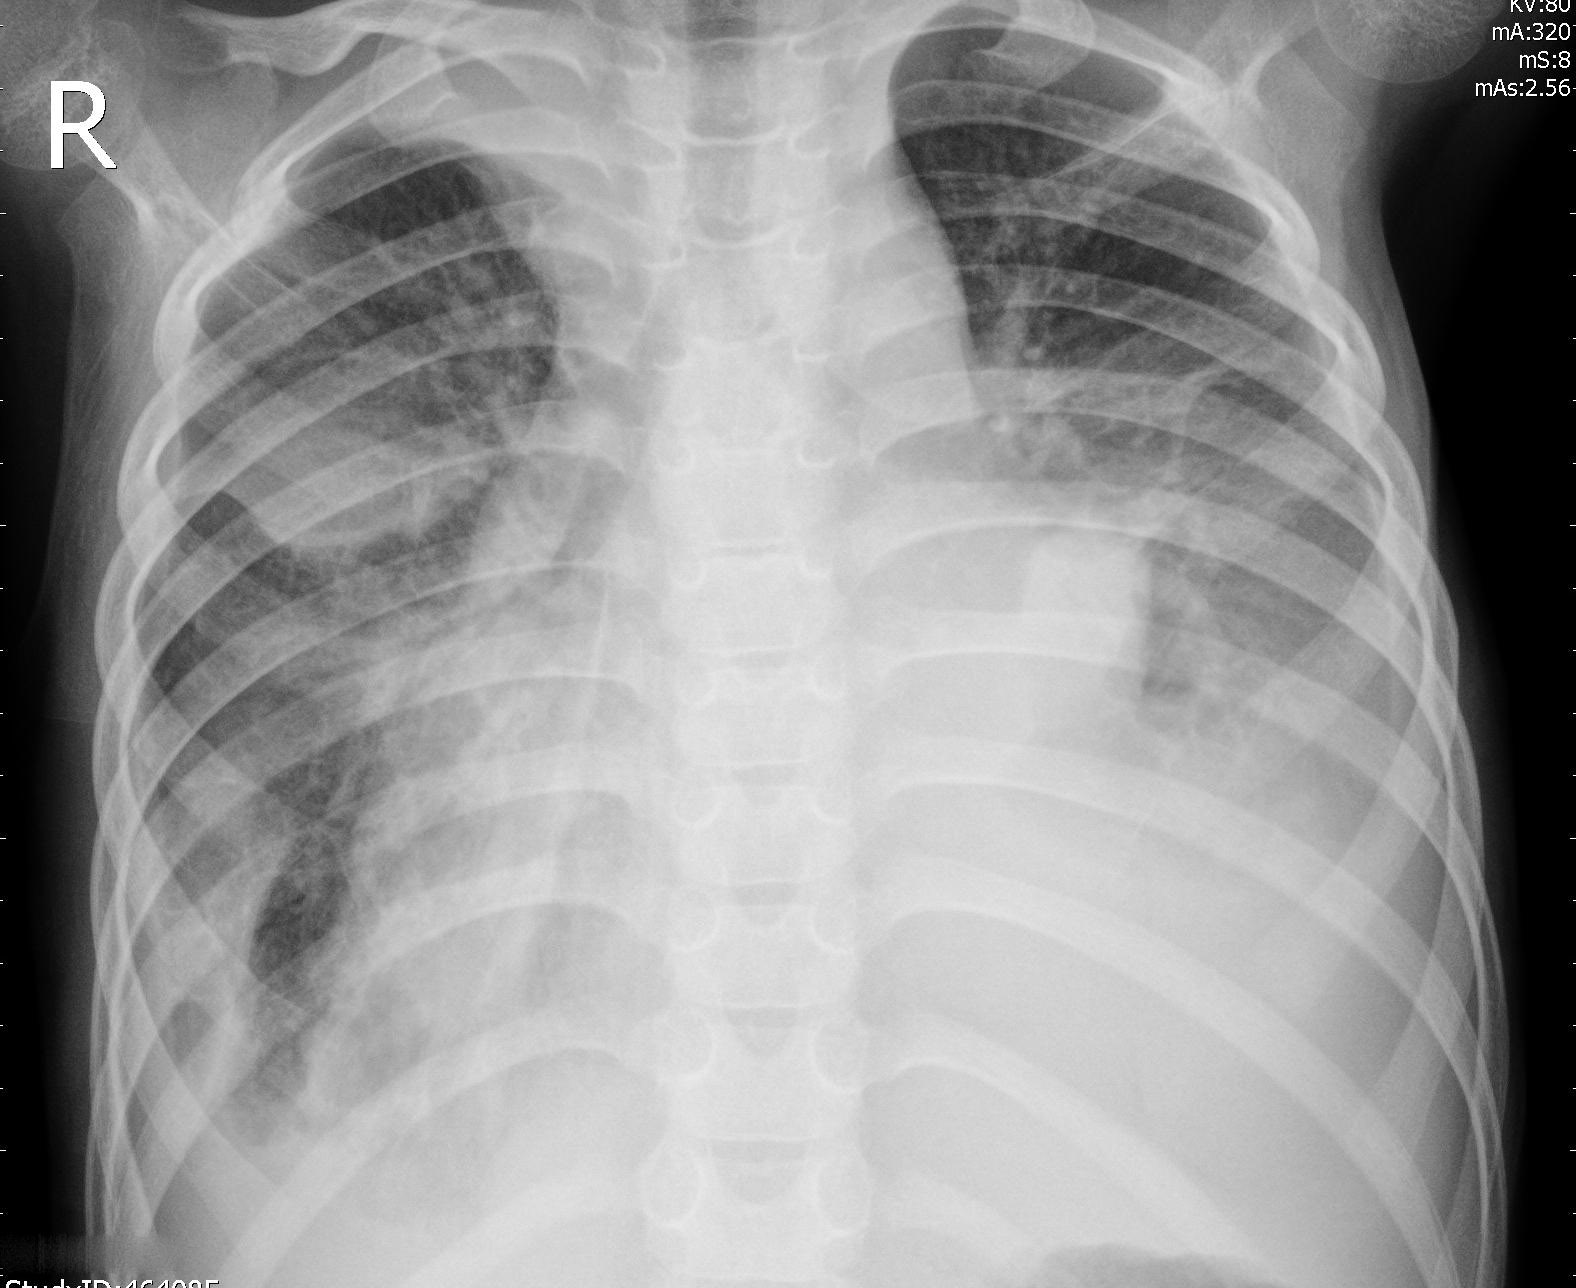
Diagnosis: PNEUMONIA